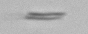
Label: fiber